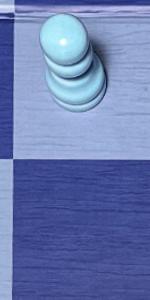
Label: Empty